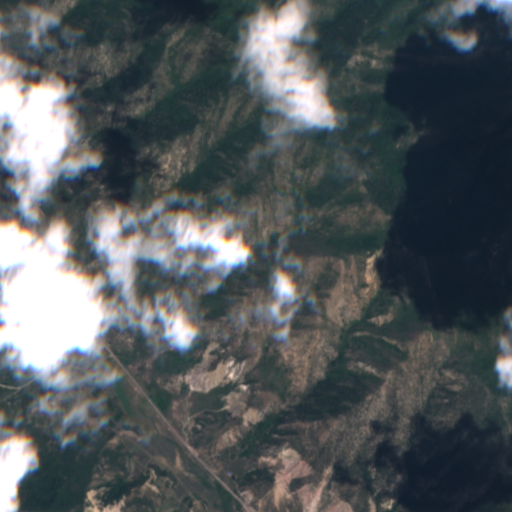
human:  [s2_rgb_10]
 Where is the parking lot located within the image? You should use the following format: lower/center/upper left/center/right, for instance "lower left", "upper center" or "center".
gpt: The parking lot is located in the center left of the image.
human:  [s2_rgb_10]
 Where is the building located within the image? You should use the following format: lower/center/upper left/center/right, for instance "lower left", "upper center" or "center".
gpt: The building is located in the lower left of the image.
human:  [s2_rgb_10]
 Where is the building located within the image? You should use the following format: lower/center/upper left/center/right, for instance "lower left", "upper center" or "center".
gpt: The building is located in the lower left of the image.
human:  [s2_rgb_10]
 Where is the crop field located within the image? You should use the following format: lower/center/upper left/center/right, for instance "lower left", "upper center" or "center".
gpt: There is no crop field in the image.